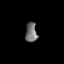
Tissue: skin
Cell type: Epithelial cells
Senescence score: 0.2729
Nuclear area (px): 228
Mean DAPI intensity: 111.579